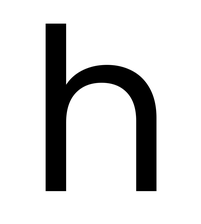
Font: Poppins-Regular